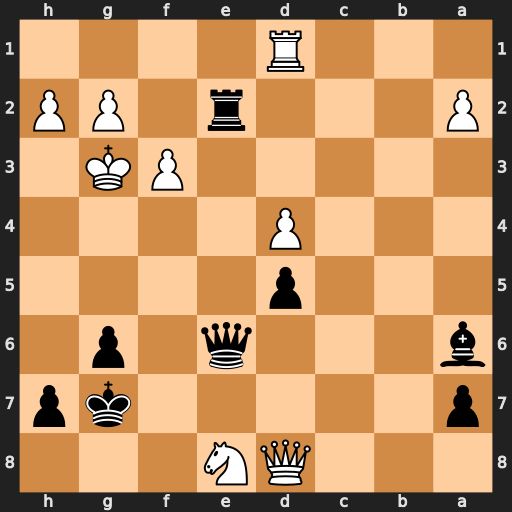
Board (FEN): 3QN3/p5kp/b3q1p1/3p4/3P4/5PK1/P3r1PP/3R4
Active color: b
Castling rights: -
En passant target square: -
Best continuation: Qxe8 Qxe8 Rxe8